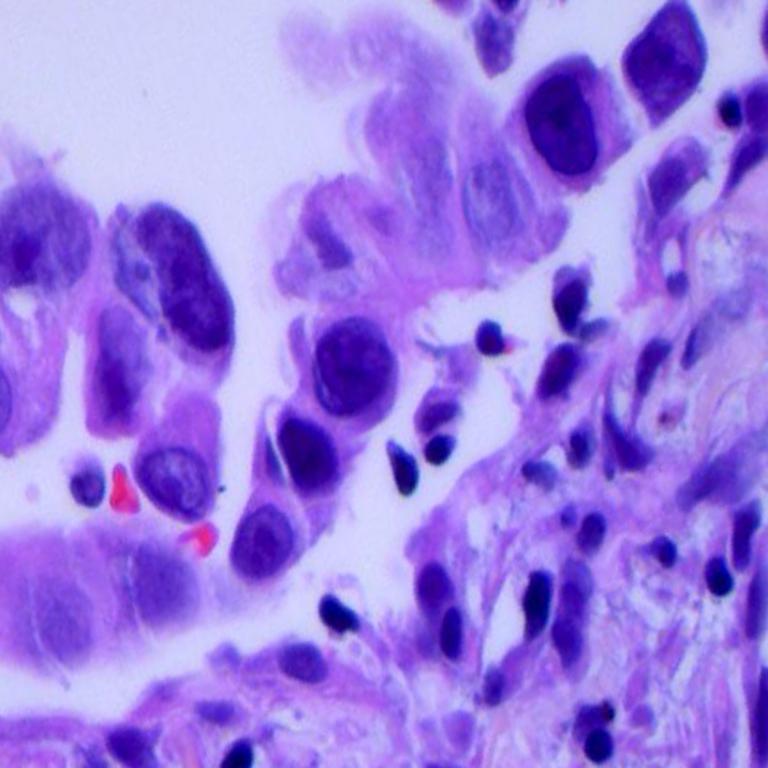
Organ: lung
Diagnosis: adenocarcinomas